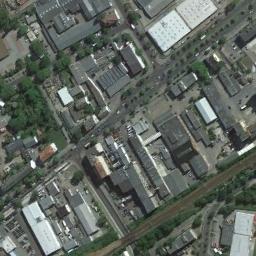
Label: industrial_area